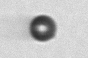
Label: bead